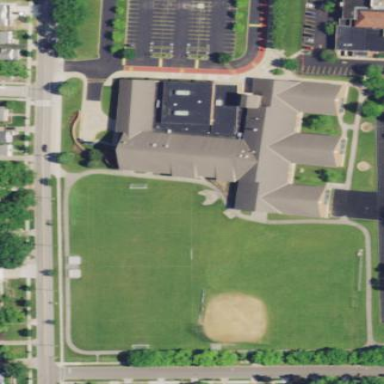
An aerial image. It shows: School.